Question: I'm using a storyboard for my Launch Screen File. It's a very basic setup:

I want to set an opaque colour for the navigation bar...
I can do something like the following in the :
'''
[[UINavigationBar appearance] setBarTintColor:[UIColor redColor]];
'''
But that doesn't apply to the launch screen file.
How do I set the nav bar colour / 'barTintColor' in Interface Builder?
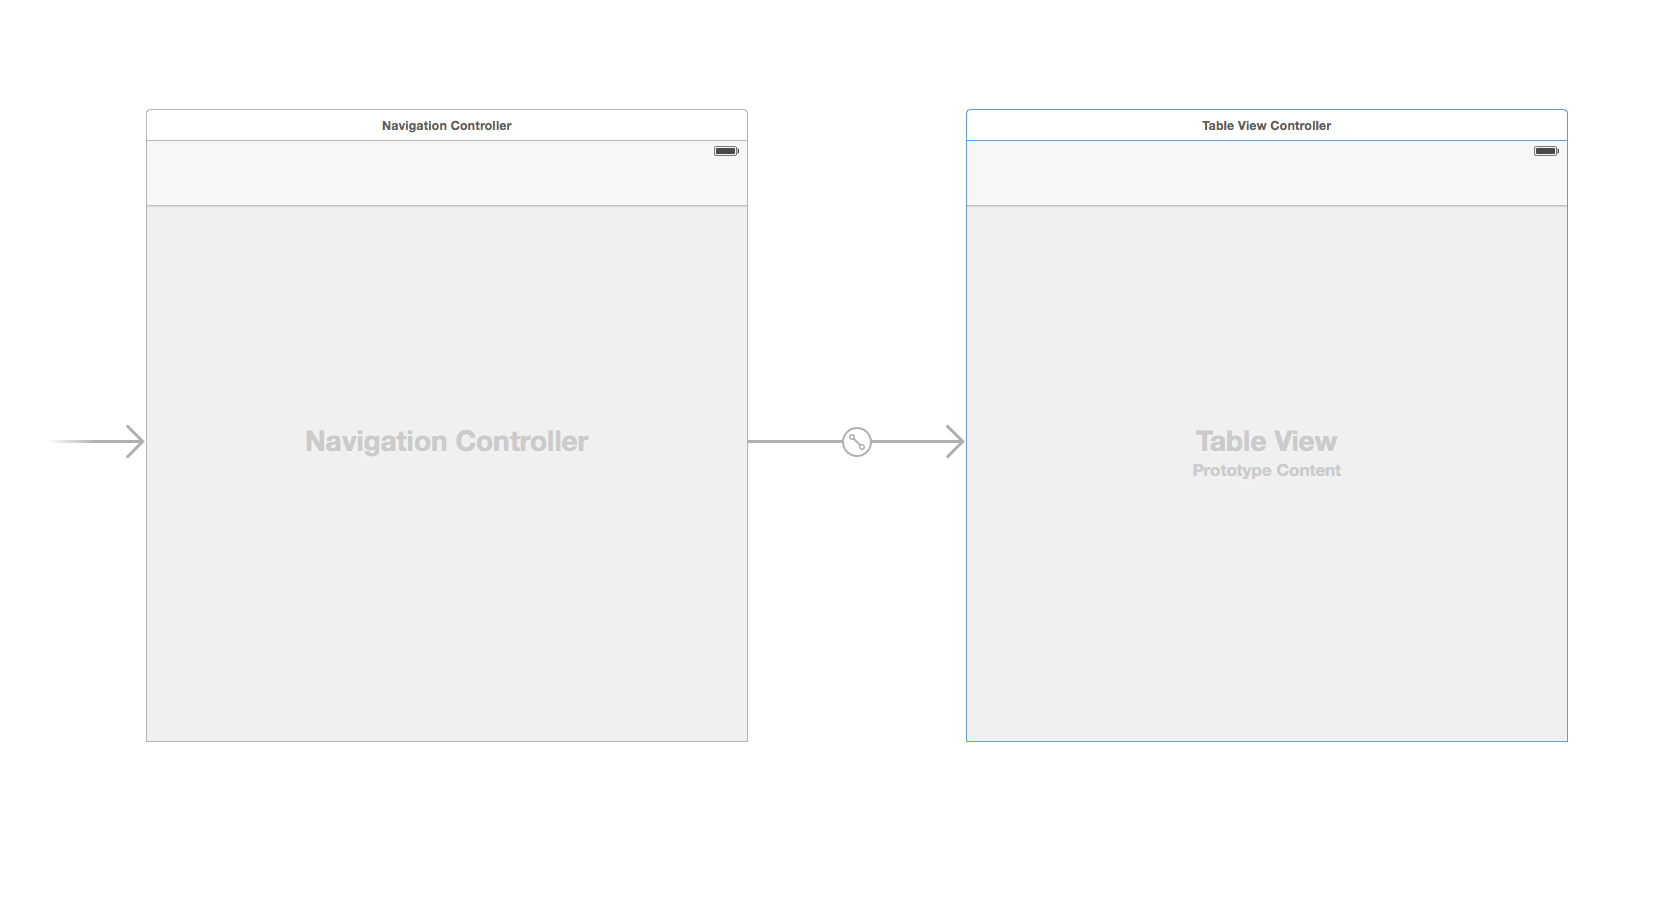
Answer: Bar tint is settable for a navigation bar in the Inspector <URL>.
Just checked it with a HOT PINK nav bar in my current project's LaunchScreen.xib and it works fine.